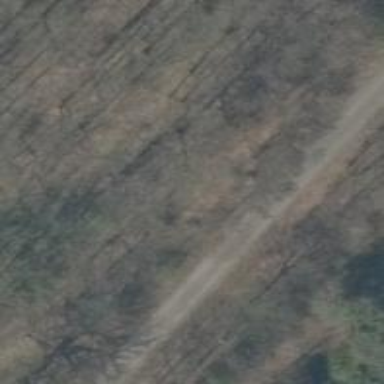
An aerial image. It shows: Track with dirt surface graded as grade 4.